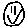
Label: smiley face